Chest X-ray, PA view. Patient: 58 years old, sex M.
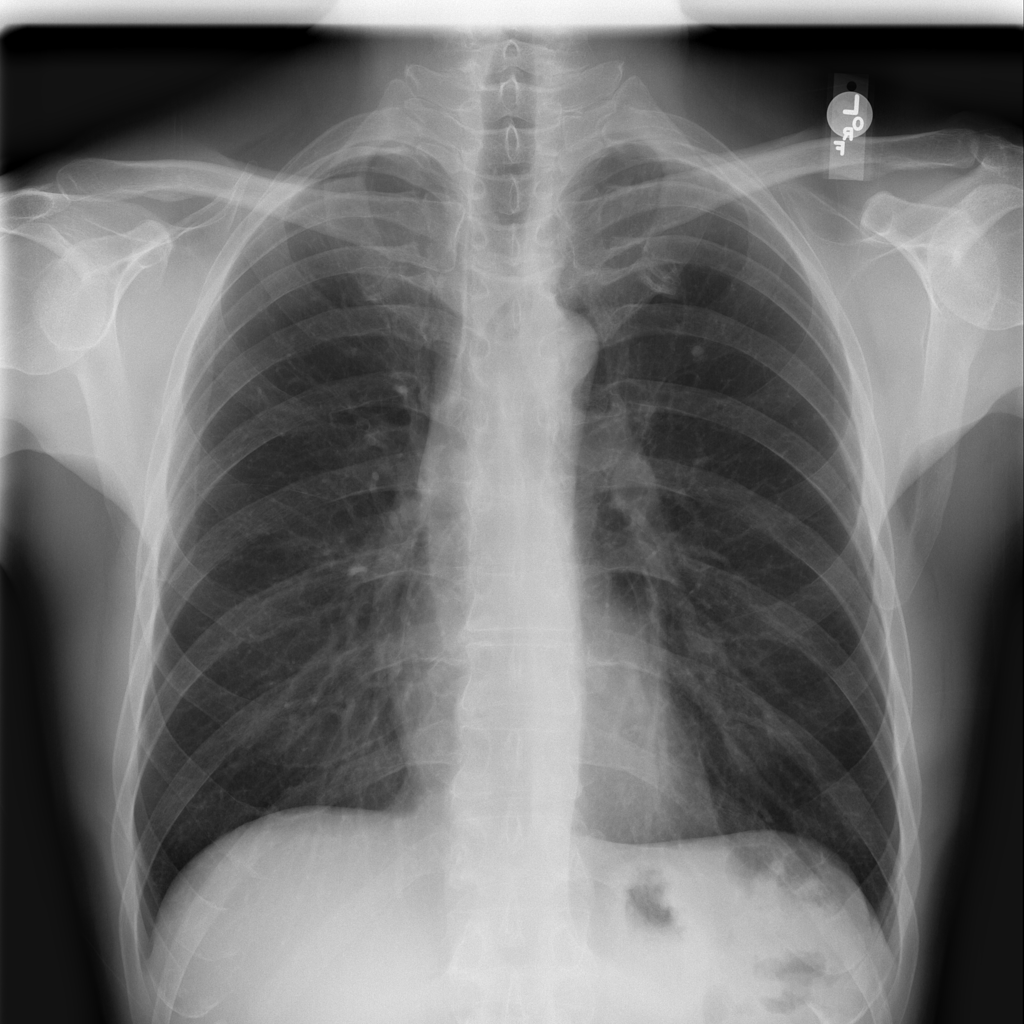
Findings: No Finding